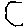
Label: hexagon